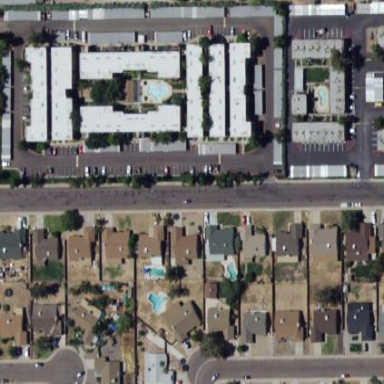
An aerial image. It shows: Residential area with apartments.